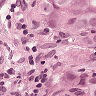
Metastatic tissue present: yes